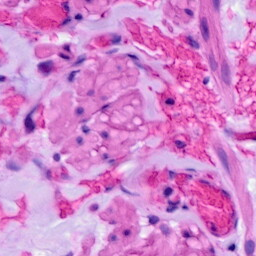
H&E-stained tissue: Ovarian